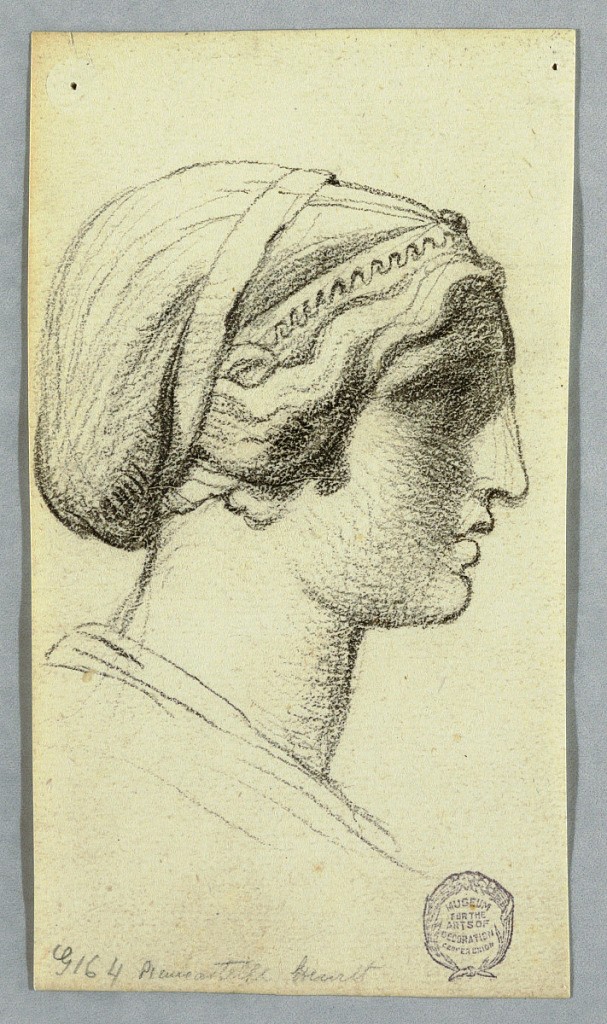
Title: Drawing
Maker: Felice Giani, Italian, 1758–1823
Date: About 1820
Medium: Black chalk on heavy laid paper
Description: Vertical rectangle. In profile, turned towards the right.